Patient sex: M
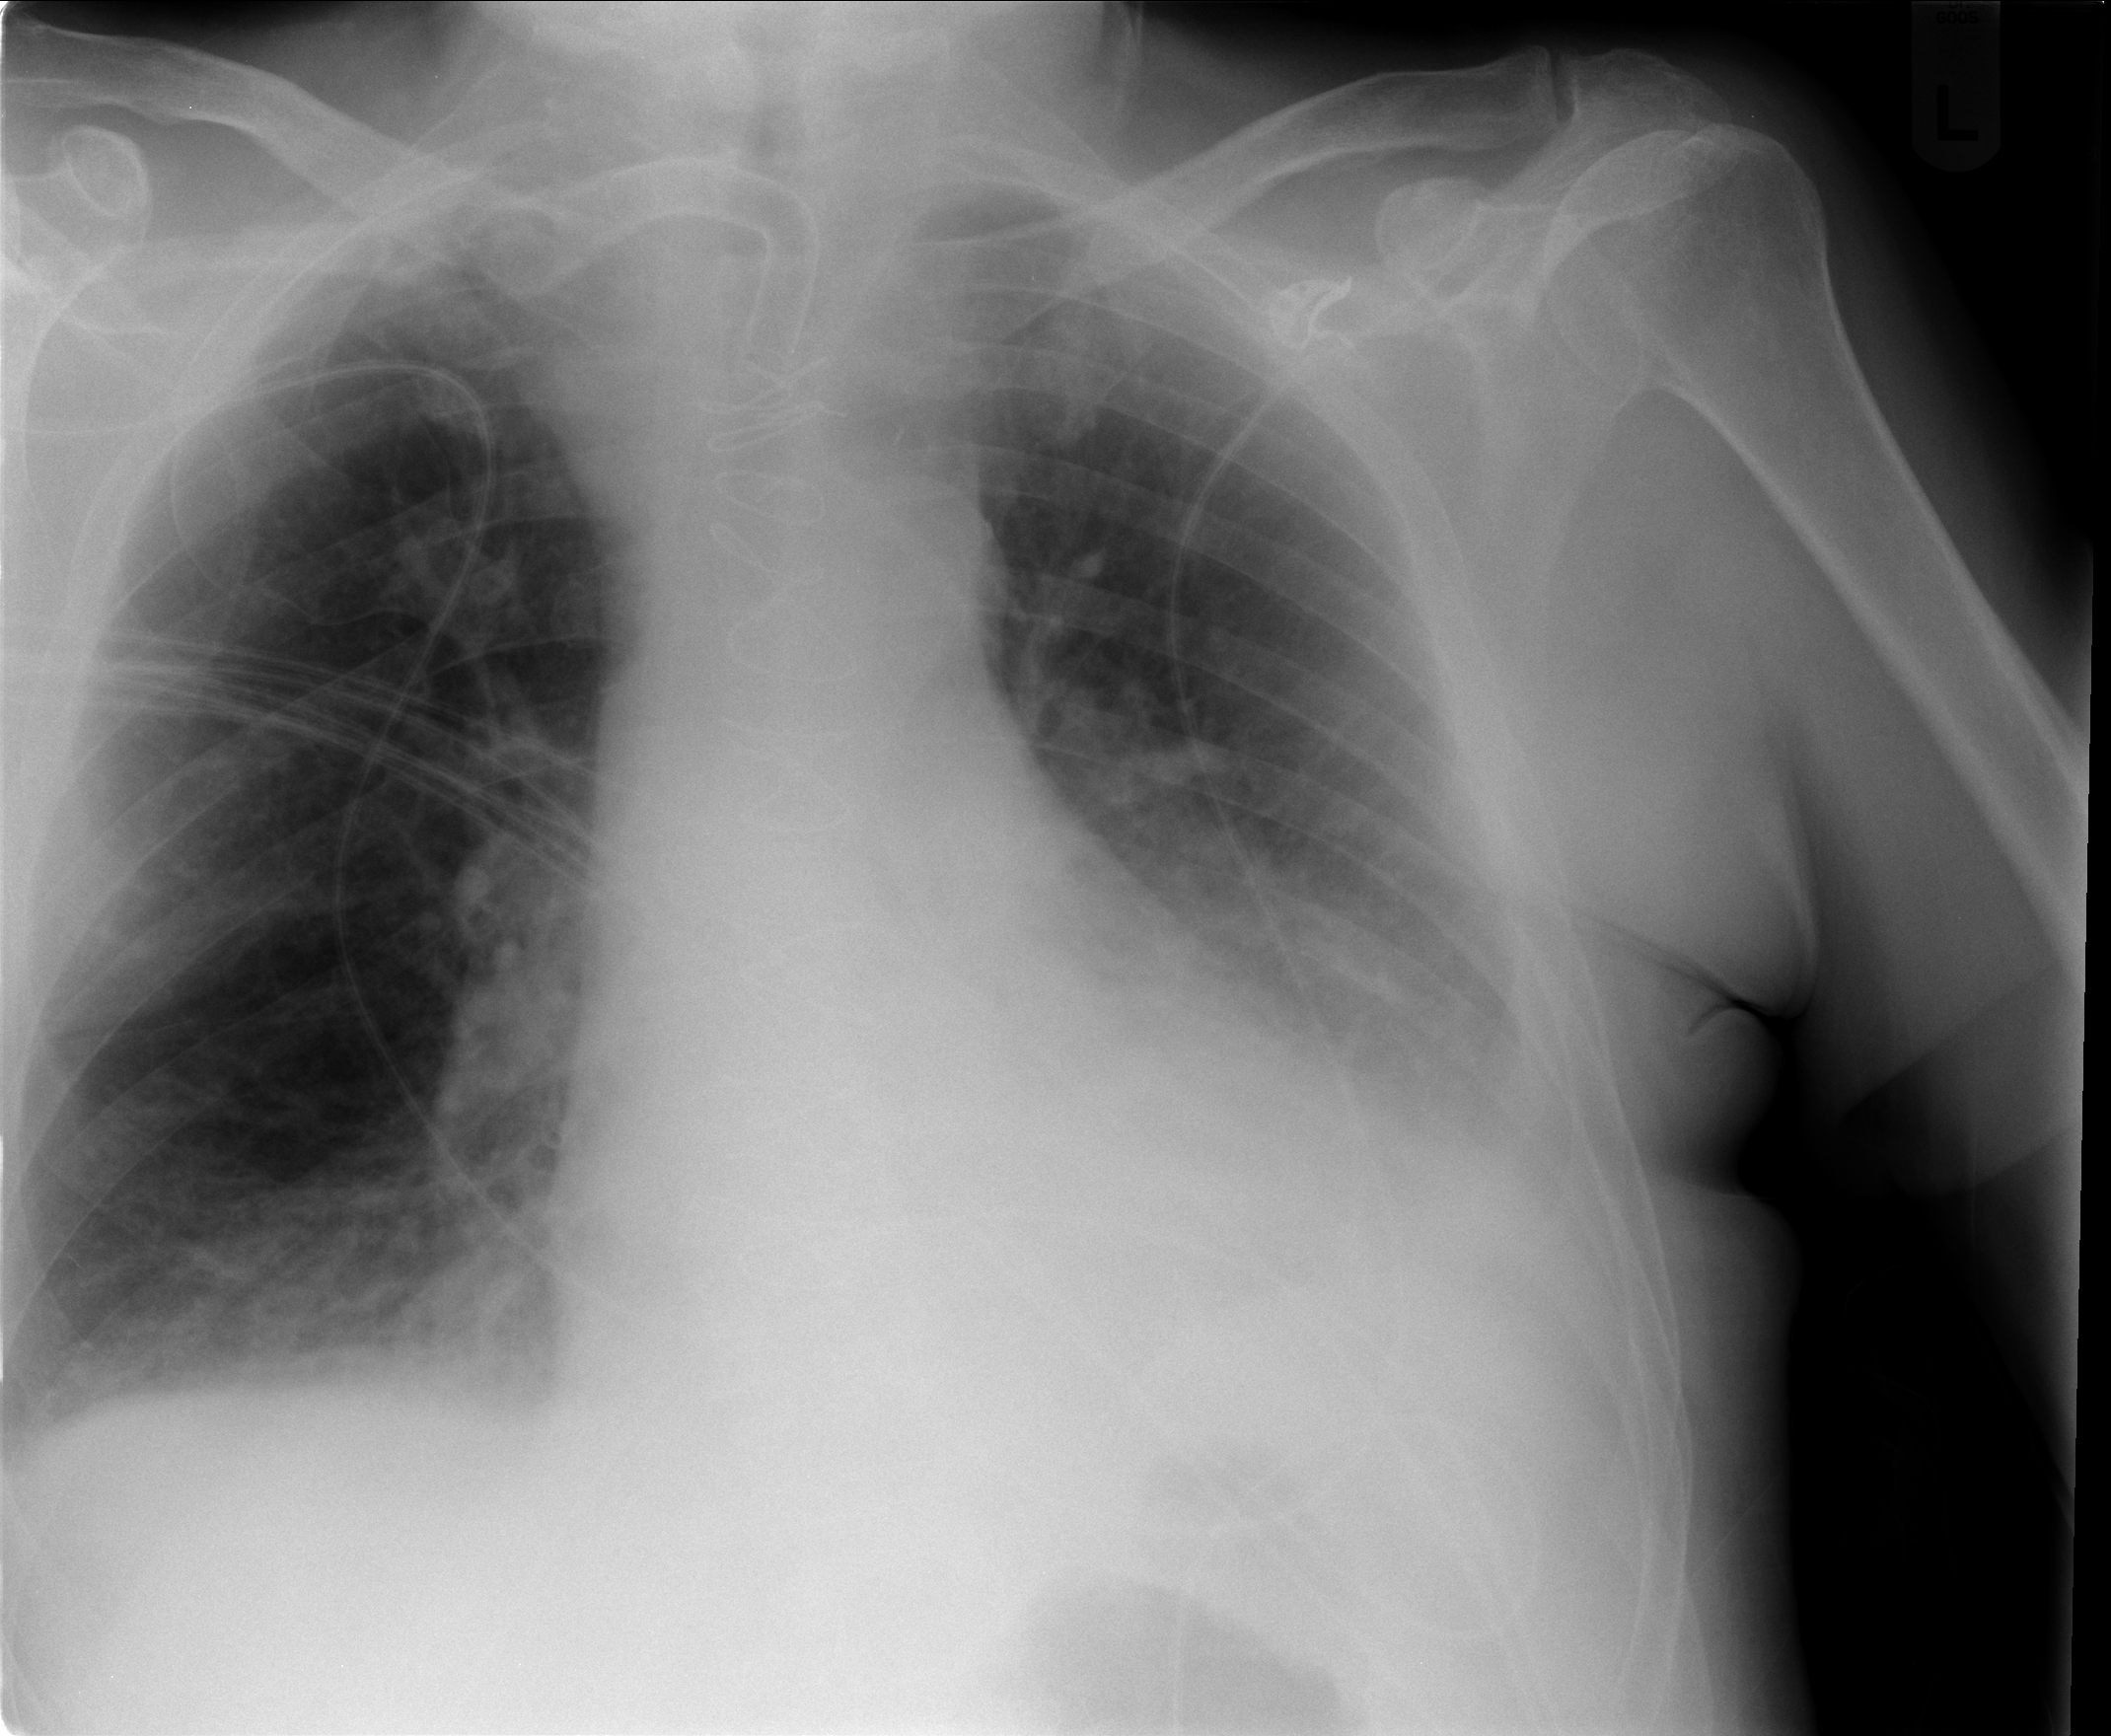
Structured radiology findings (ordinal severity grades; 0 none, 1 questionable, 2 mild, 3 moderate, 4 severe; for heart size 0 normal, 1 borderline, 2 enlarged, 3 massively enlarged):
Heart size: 2
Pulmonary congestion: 0
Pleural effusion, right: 1
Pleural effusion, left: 2
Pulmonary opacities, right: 0
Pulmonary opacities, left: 0
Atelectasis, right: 2
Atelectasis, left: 2